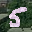
Label: 5